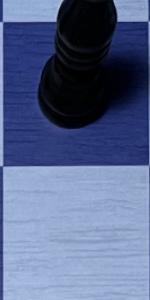
Label: Empty